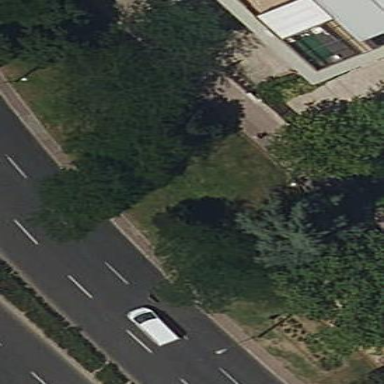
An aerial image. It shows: Garden with kerb border.